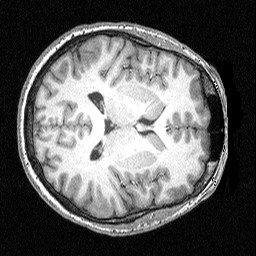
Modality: T1w
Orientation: axial
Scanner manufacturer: siemens
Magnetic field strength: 3 T
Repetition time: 1.54 s
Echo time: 0.00304 s